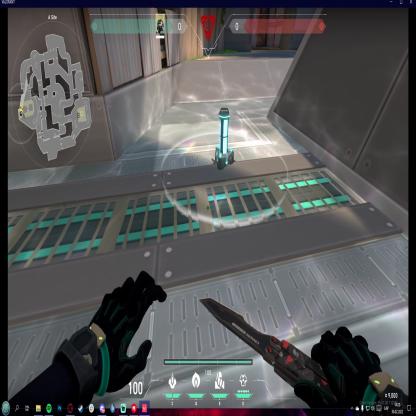
Label: planted spike